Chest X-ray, PA view. Patient: 68 years old, sex M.
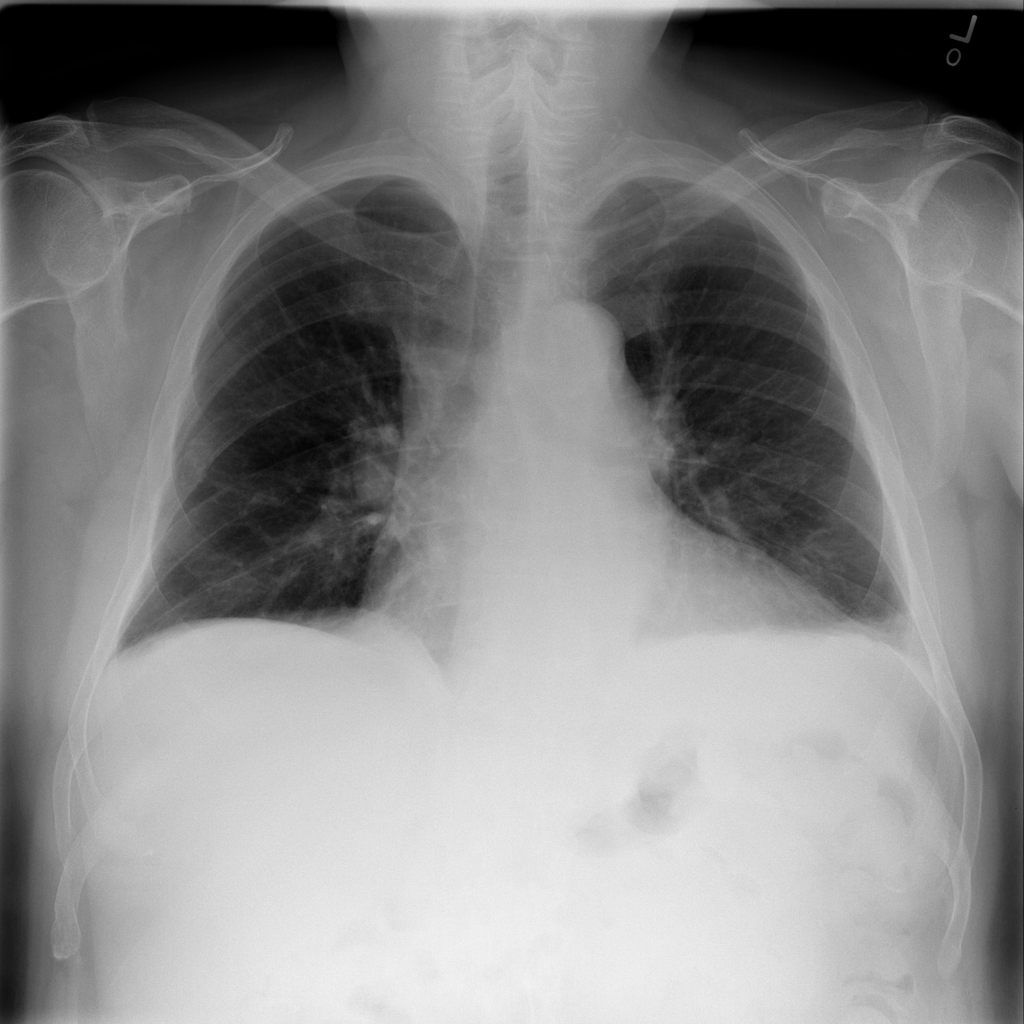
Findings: No Finding